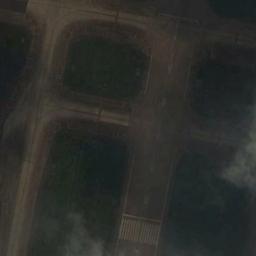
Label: runway